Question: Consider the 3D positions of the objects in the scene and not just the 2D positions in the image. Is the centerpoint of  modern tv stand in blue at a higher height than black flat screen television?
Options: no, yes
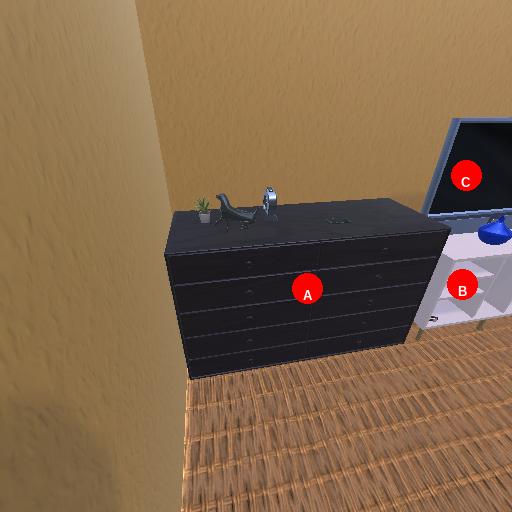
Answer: no